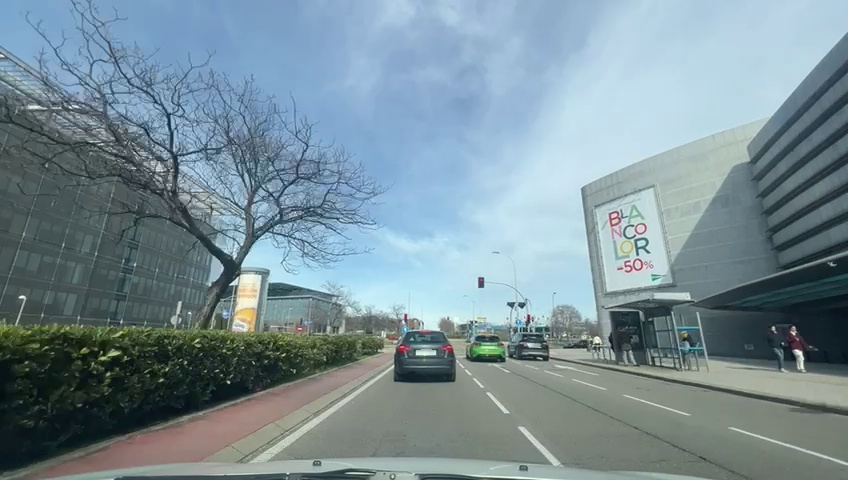
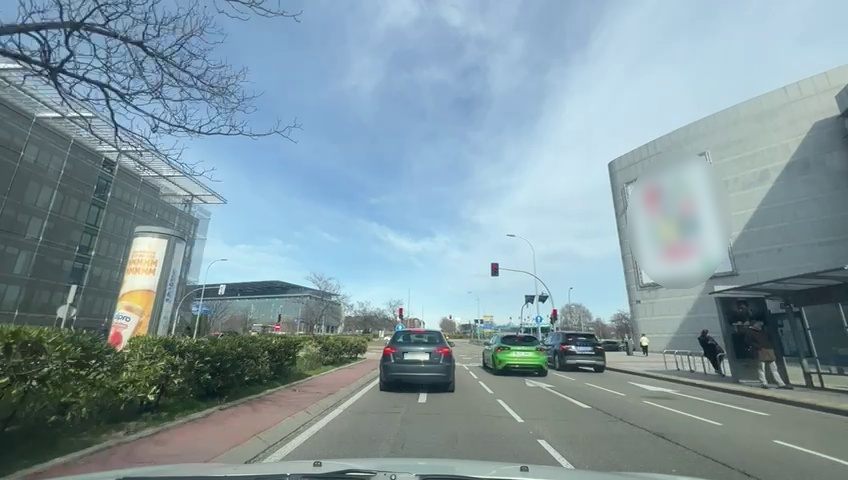
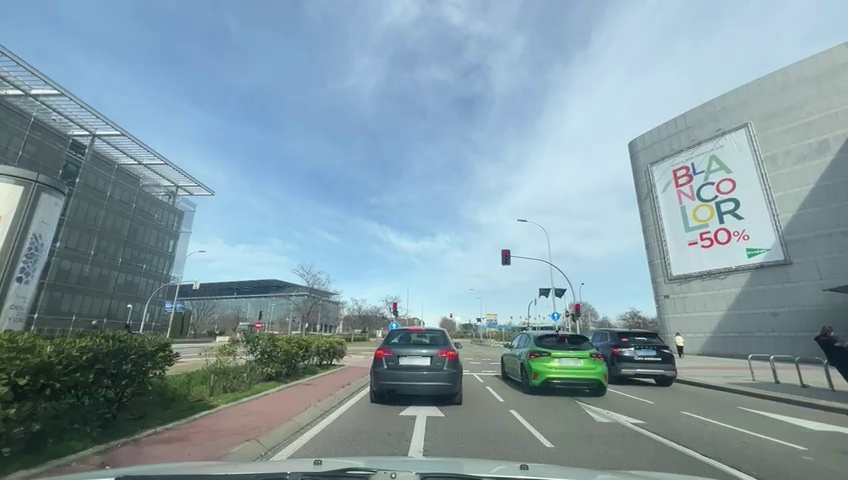
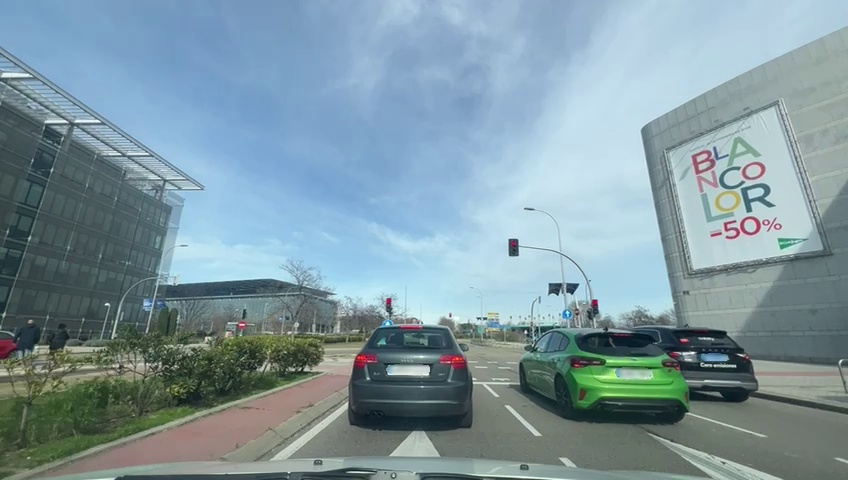
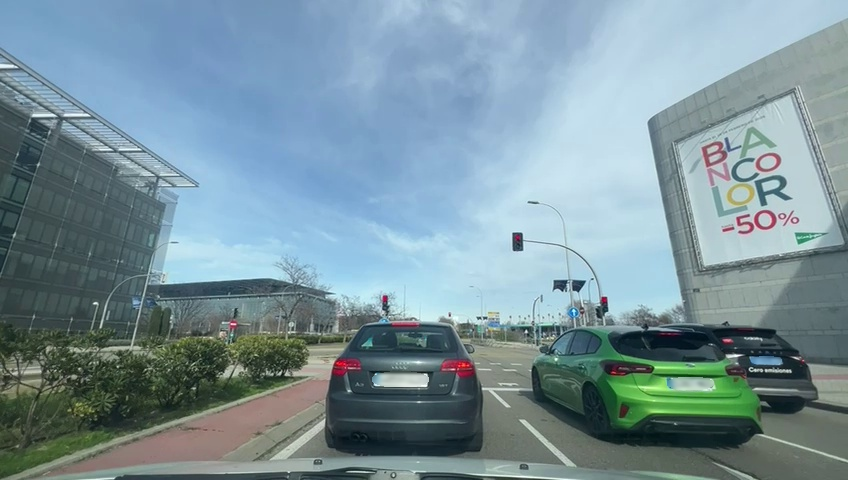
Situation: Traffic light
Question: Do you observe any red traffic light regulating the ego lane?
Answer: Yes
Reasoning: The Ego vehicle is traveling in the left lane of a three-lane road, where three traffic lights (left, center-overhead, and right) operate simultaneously for all three lanes. There are no options or dedicated lanes for turning right or left, and all three traffic lights are red.

Situation: Traffic light
Question: What is the color of the traffic light regulating the ego lane?
Answer: Red
Reasoning: The Ego vehicle is traveling in the left lane of a three-lane road, where three traffic lights (left, center-overhead, and right) operate simultaneously for all three lanes. There are no options or dedicated lanes for turning right or left, and all three traffic lights are red.

Situation: Traffic light
Question: Is the ego vehicle positioned in a dedicated right-turn lane before the traffic light?
Answer: No
Reasoning: The Ego vehicle is traveling in the left lane of a three-lane road, where three traffic lights (left, center-overhead, and right) operate simultaneously for all three lanes. There are no options or dedicated lanes for turning right or left, and all three traffic lights are red.

Situation: Traffic light
Question: Is the ego vehicle positioned in a dedicated left-turn lane before the traffic light?
Answer: No
Reasoning: The Ego vehicle is traveling in the left lane of a three-lane road, where three traffic lights (left, center-overhead, and right) operate simultaneously for all three lanes. There are no options or dedicated lanes for turning right or left, and all three traffic lights are red.

Situation: Traffic light
Question: Are multiple traffic lights regulating the ego direction of travel displaying different colors simultaneously?
Answer: No
Reasoning: The Ego vehicle is traveling in the left lane of a three-lane road, where three traffic lights (left, center-overhead, and right) operate simultaneously for all three lanes. There are no options or dedicated lanes for turning right or left, and all three traffic lights are red.